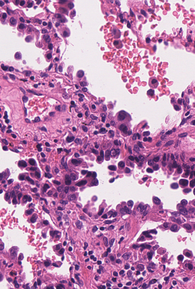
Tumor epithelial tissue: yes
Tumor-associated stroma tissue: yes
Normal tissue: no